Question: The context of this problem is a Live Chat service. Each consists of multiple of which the is registred. Conversations are held in one or more , depending on the difficulty of the inquiry.
The picture below shows an example of the data. For testing purposes the sheet can be found <URL>.

In the picture you see the initial difficulty is determined at row 5 (based on the content of the messages). Rows 2 till 4 should have the same difficulty, as these messages form a group. After that it gets easier, as all messages between two difficulties belong to the one earlier in time (basically messages are of difficulty X until difficulty Y is introduced). The colors in the picture show which difficulty should belong to which messages.
So far I have succeeded in writing a query which can assign the correct difficulty to rows 5 till 29. Using the same logic and a subquery, I could probably also find a way to assign the correct difficulty to messages before the first channel ID, but
'''
WITH channelMessage AS (
SELECT conversation, channel, timestamp
FROM MessagesTable
WHERE channel IS NOT NULL
AND channel != ''
),
messages AS (
SELECT a.message, b.channel, a.conversation, a.timestamp,
CASE WHEN b.timestamp IS NULL THEN 0 ELSE TIMESTAMP_DIFF(b.timestamp, a.timestamp, MILLISECOND) END AS diff,
CASE WHEN b.timestamp IS NULL THEN 0 ELSE MAX(TIMESTAMP_DIFF(b.timestamp, a.timestamp, MILLISECOND)) OVER (PARTITION BY a.message ORDER BY a.timestamp) END AS diff2
FROM MessagesTable AS a
LEFT JOIN (SELECT * FROM channelMessage) AS b
ON a.conversation = b.conversation AND a.timestamp >= b.timestamp
)
SELECT timestamp, conversation, message, channel, diff, diff2,
FROM messages
WHERE diff = diff2
ORDER BY timestamp
'''
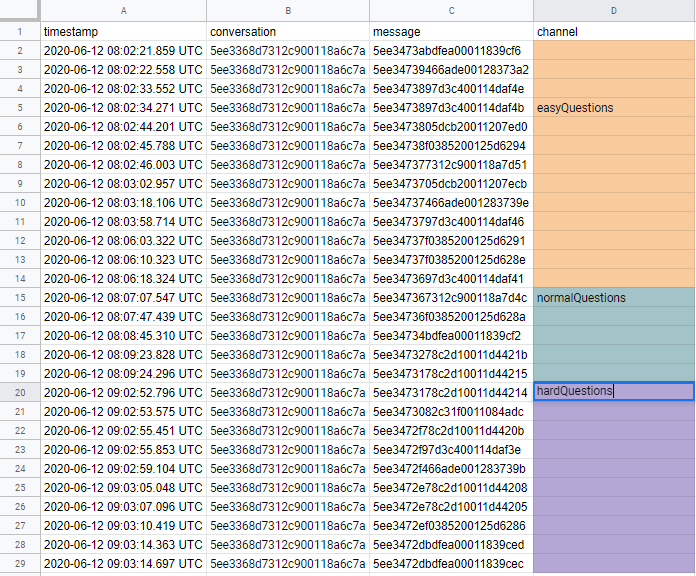
Answer: The channel for each message that doesn't already have one is the channel of the most recent earlier message in the same conversation that does have a channel. To handle rows 2-4 we can say that if there is no earlier message with a channel, we'll take the earliest message in the conversation that does have a channel.
I've renamed your table to "Messages" for clarity.
'''
SELECT a.timestamp, a.conversation,
COALESCE(
-- Message already has a channel
a.channel,
-- Channel from most recent earlier message
(SELECT MAX(c.channel) FROM Messages c
WHERE c.conversation = a.conversation
AND c.timestamp =
(SELECT MAX(c2.timestamp) FROM Messages c2
WHERE c2.conversation = a.conversation
AND c2.channel IS NOT NULL
AND c2.timestamp < a.timestamp)),
-- Channel of earliest message
(SELECT MAX(c.channel) FROM Messages c
WHERE c.conversation = a.conversation
AND c.timestamp =
(SELECT MIN(c2.timestamp) FROM Messages c2
WHERE c2.conversation = a.conversation
AND c2.channel IS NOT NULL))) AS channel
FROM Messages a;
'''
There's another solution that involves assigning a number to each row of the original table, then <URL>. You'd need to figure out how to handle rows 2-4 in this case. I think my solution is a more straightforward implementation of the channel selection logic you described.